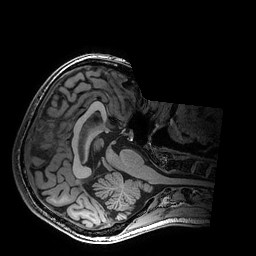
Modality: T1w
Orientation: axial
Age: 27
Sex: female
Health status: healthy
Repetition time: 2.53 s
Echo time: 0.0034 s